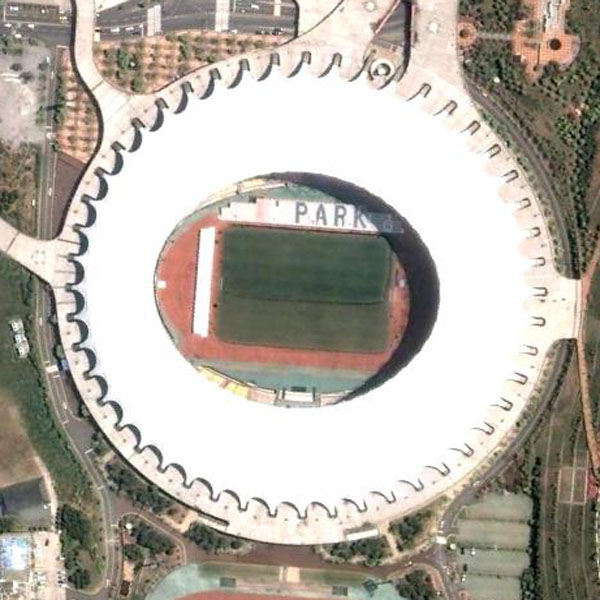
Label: footballField